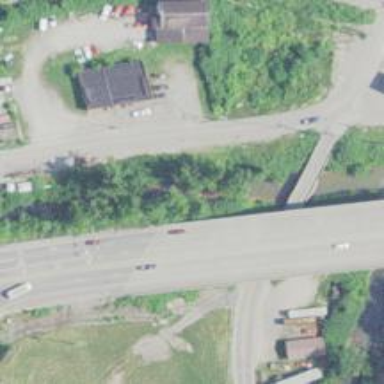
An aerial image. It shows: Primary highway bridge over expressway.